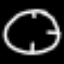
Label: clock